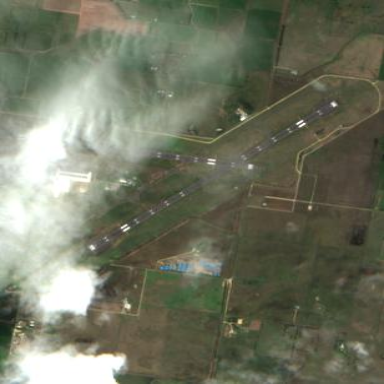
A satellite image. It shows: Military airfield located within aerodrome.